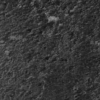
Label: not_dusty